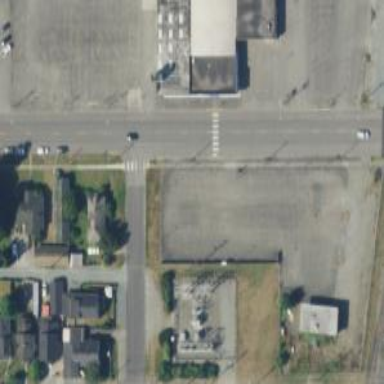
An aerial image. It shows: Marked road crossing.